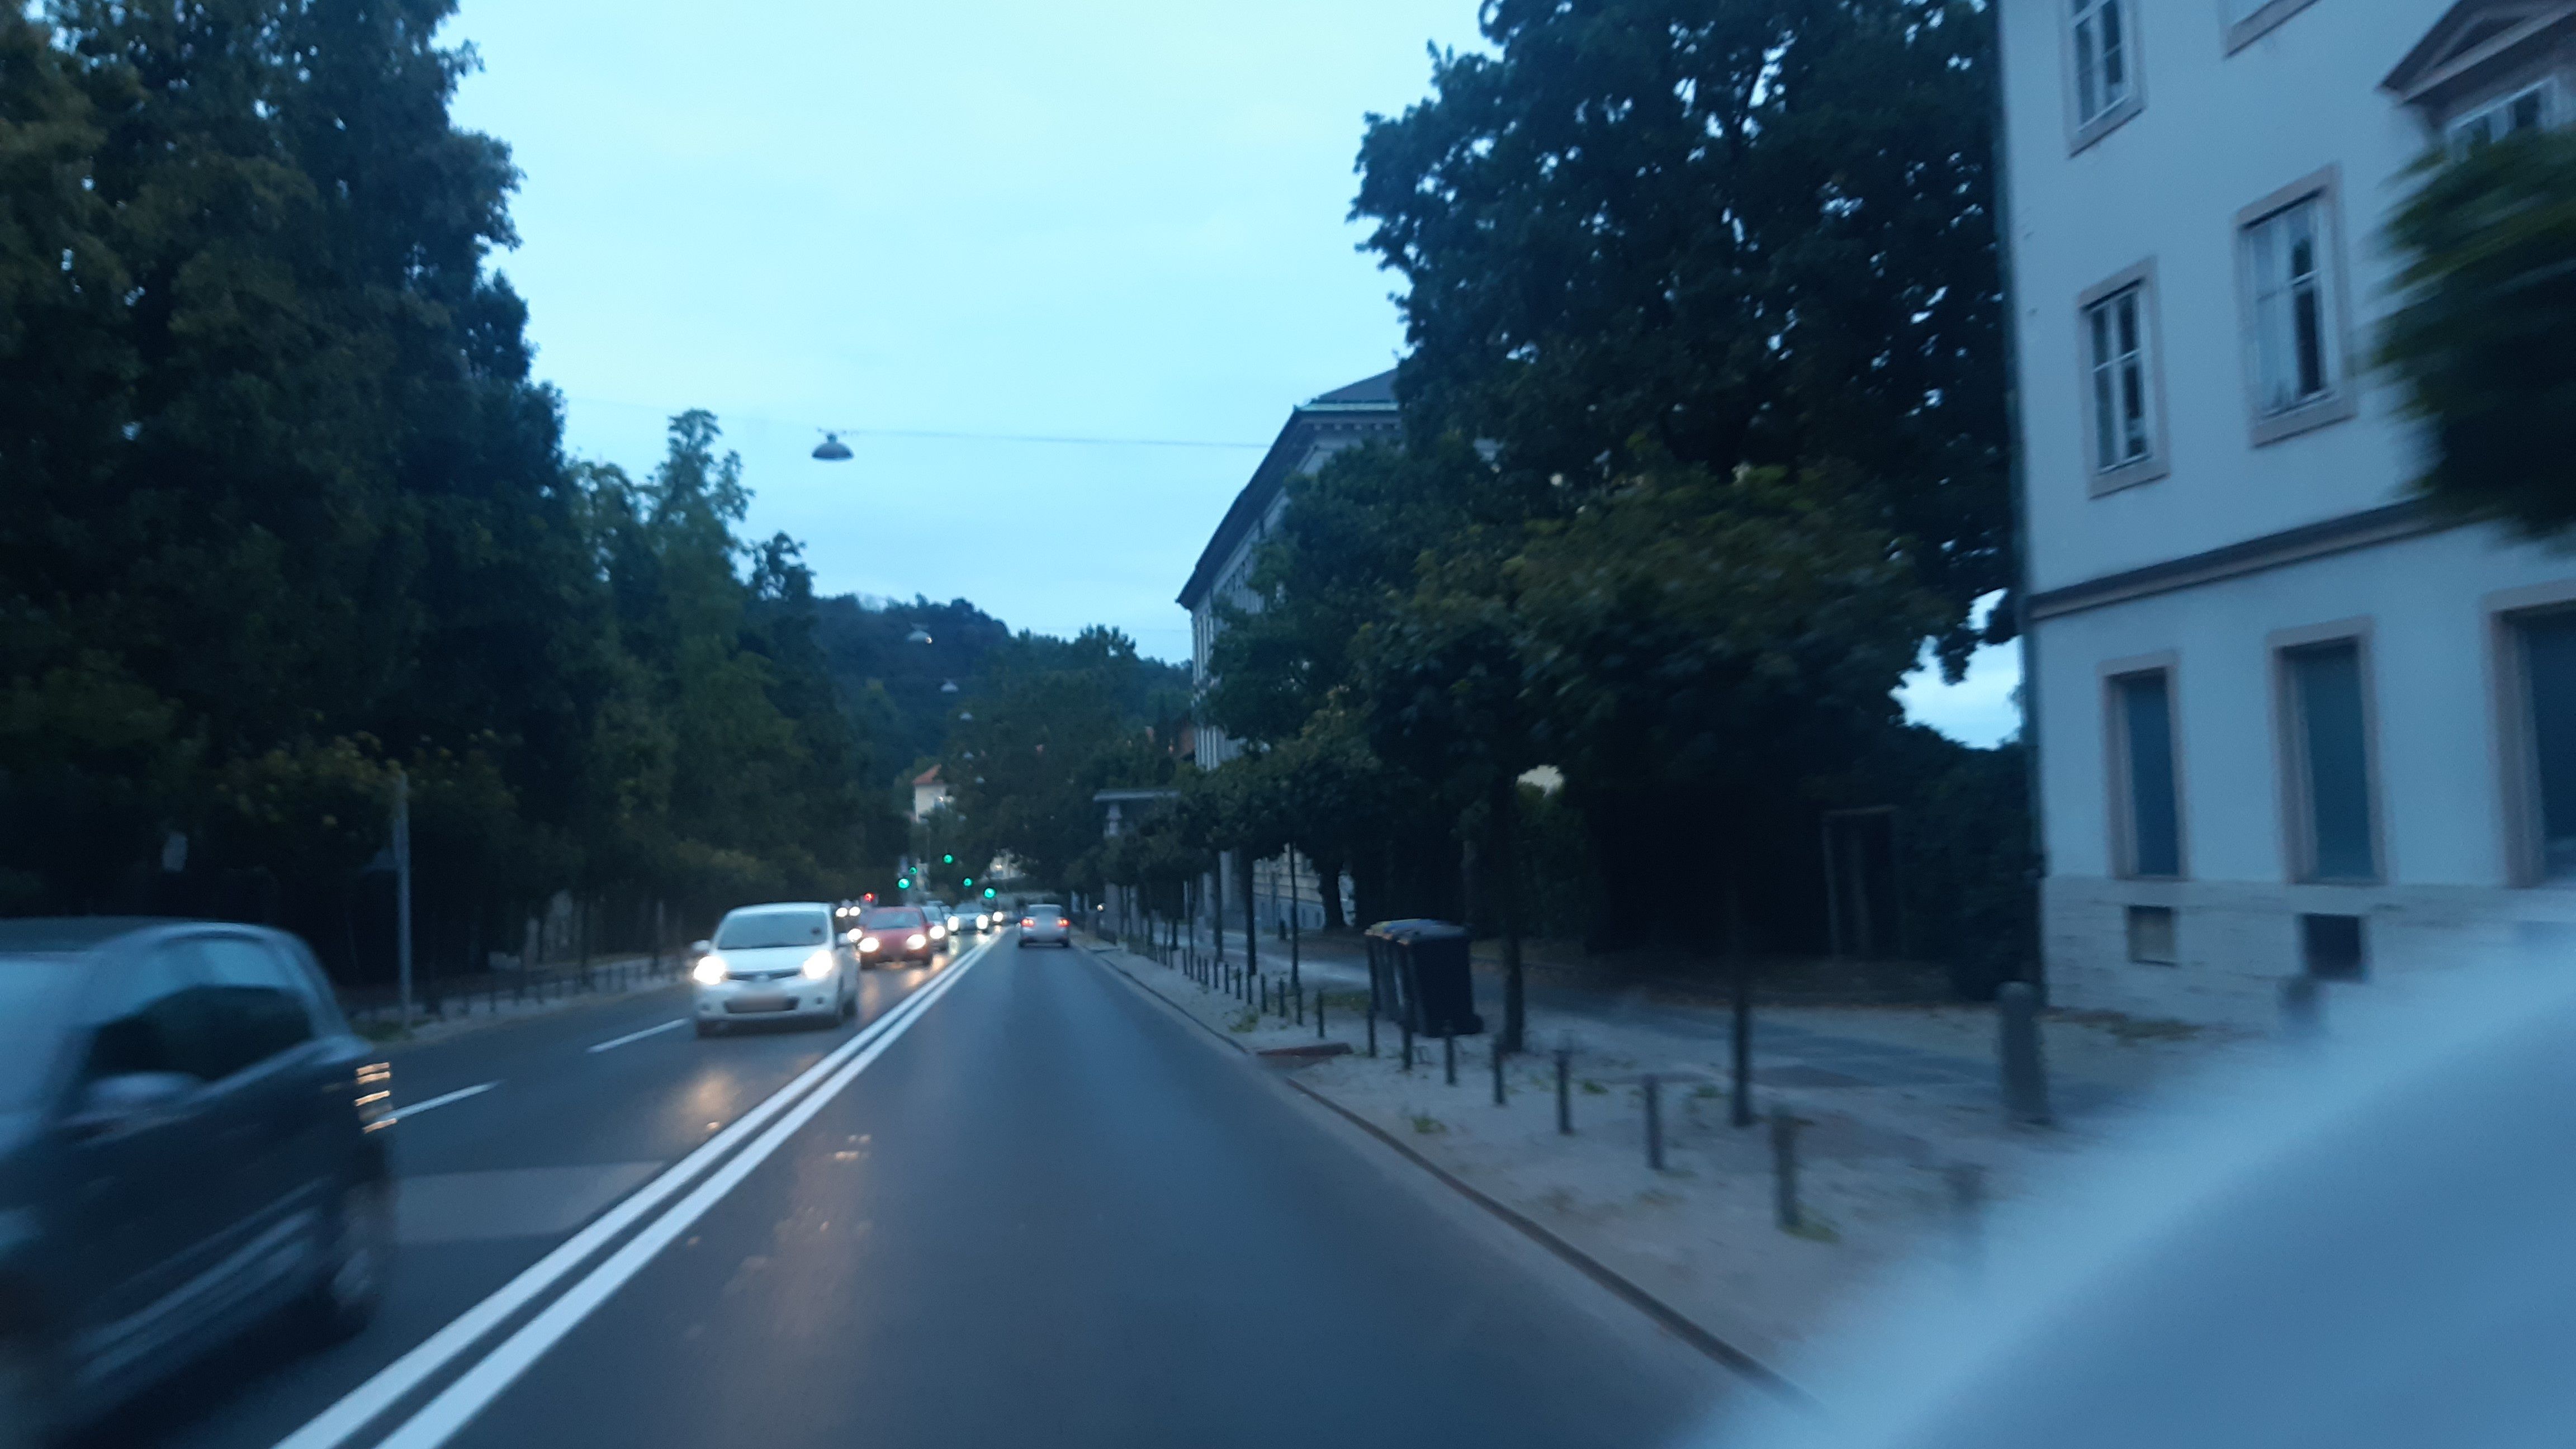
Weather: clear
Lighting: day
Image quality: slightly poor
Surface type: driving surface
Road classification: footway
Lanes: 3
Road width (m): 2
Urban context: urban centre
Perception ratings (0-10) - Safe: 3.91, Lively: 8.98, Beautiful: 9.09, Boring: 0.81, Depressing: 1.07, Wealthy: 6.2